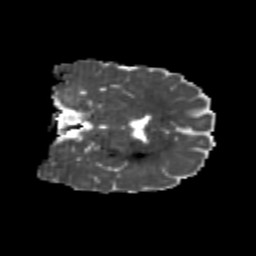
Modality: MD
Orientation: coronal
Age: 23
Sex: male
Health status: healthy
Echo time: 0.074 s